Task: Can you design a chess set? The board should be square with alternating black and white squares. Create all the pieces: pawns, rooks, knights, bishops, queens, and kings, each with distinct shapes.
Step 3850:
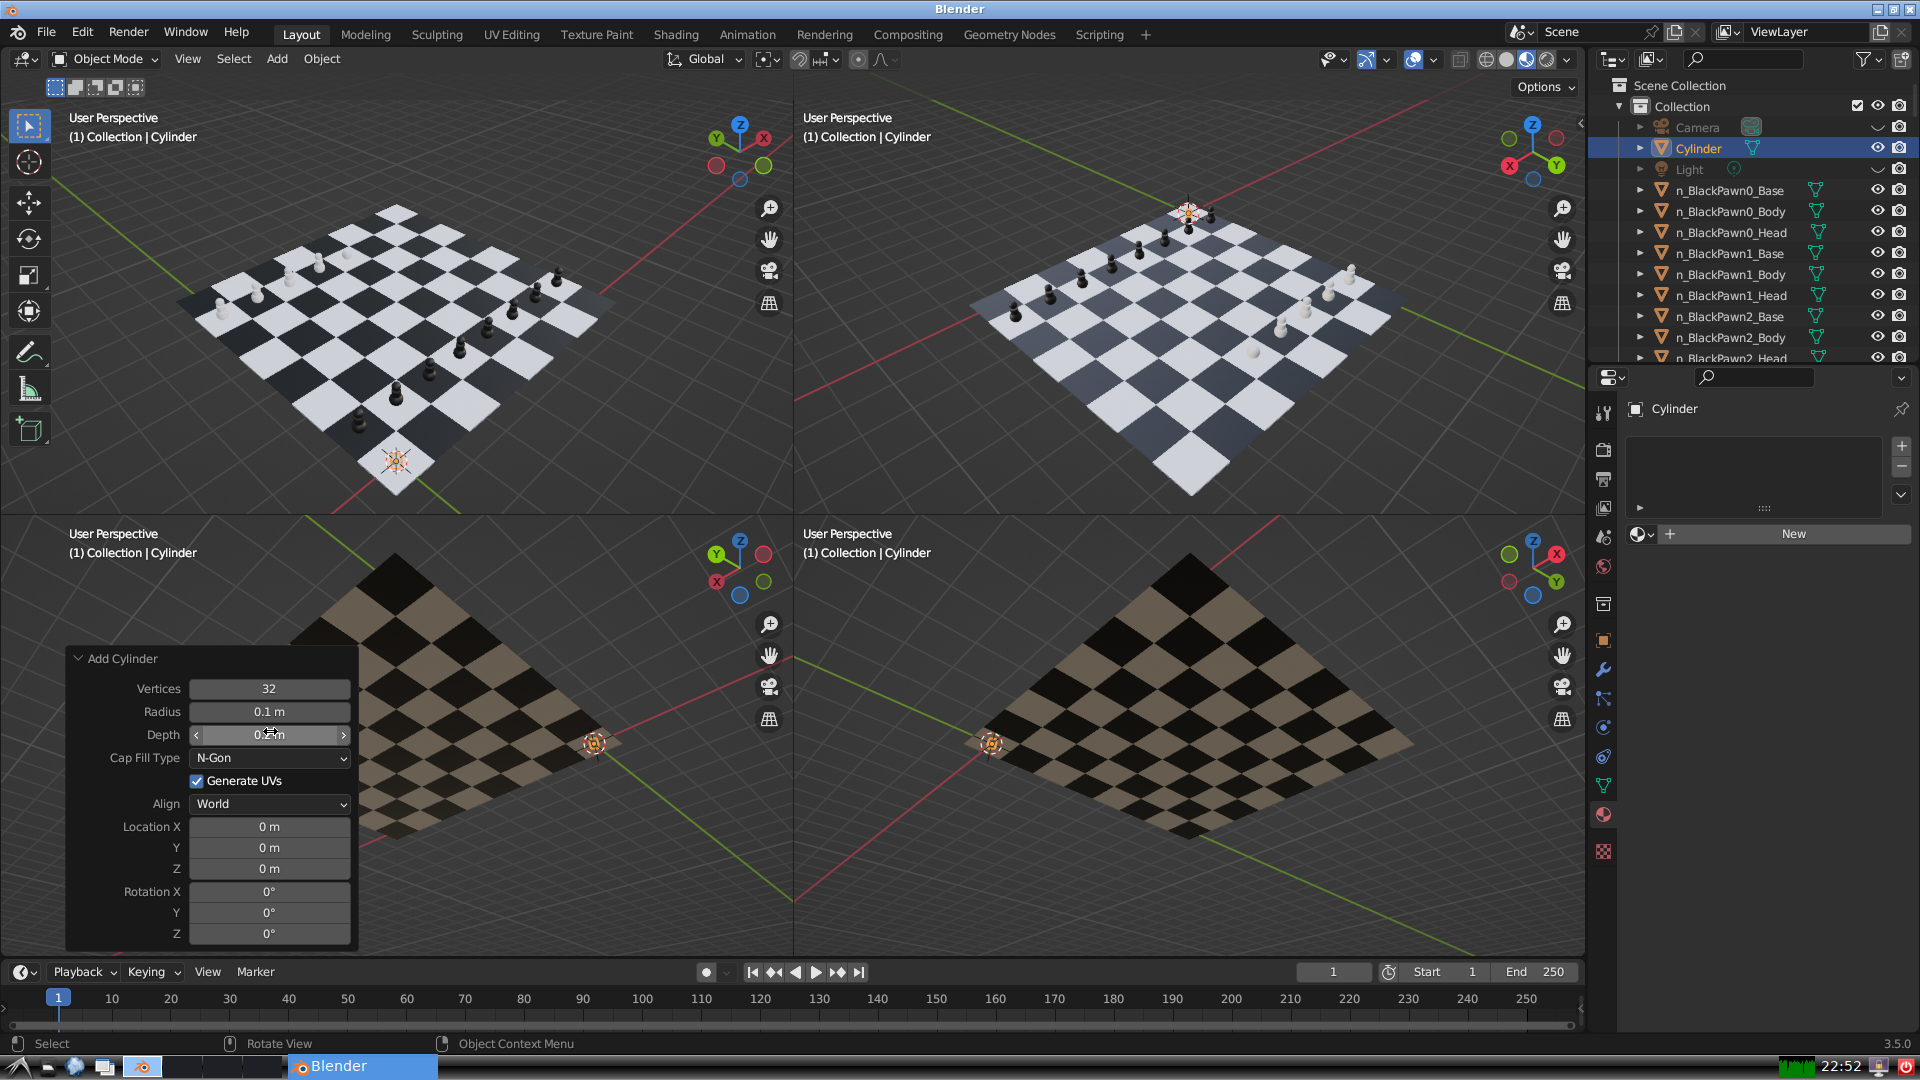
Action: click: no